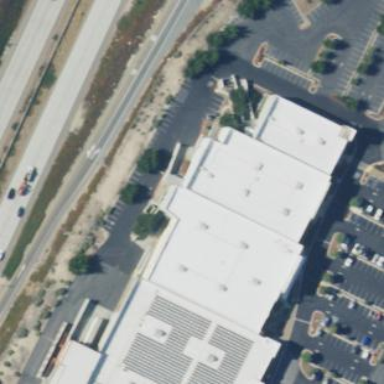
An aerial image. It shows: Building.